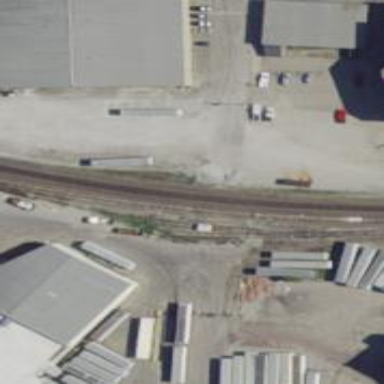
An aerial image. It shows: Railway spur service.